Question: I'm working with the following class:
'''
import numpy as np
import matplotlib
matplotlib.use('Qt4Agg')
import matplotlib.pyplot as plt
import matplotlib.ticker as plticker
class matplotLIV():
def __init__(self, BaseFilename, temperatures, length=None, width=None, area=None, title = '', ylim=None):
self.BaseFilename = BaseFilename
self.temperatures = temperatures
if length and width:
self.length = length
self.width = width
self.area = length*width*1e-5
else:
self.area = area
self.title = title
self.ylim = ylim
filenames = [("%s_%sK.txt" % (self.BaseFilename, str(temp)), temp) for temp in self.temperatures]
self.rawData = [(np.loadtxt(fname), temp) for fname, temp in filenames]
self.colors = colors = ['#1b9e77', '#d95f02', '#7570b3', '#e7298a', '#e6ab02', '#a6761d', '#666666']
self.maxValueRow = (0,0,0)
def plot(self):
self.fig = plt.figure()
self.ax1 = self.fig.add_subplot(111)
ax1 = self.ax1
ax1.tick_params(bottom='off')
ax1.xaxis.tick_top()
self.ax2 = ax1.twinx()
ax2 = self.ax2
self.ax3 = ax2.twiny()
ax3 = self.ax3
ax3.xaxis.tick_bottom()
ax1.set_xlabel("current / A")
ax1.xaxis.set_label_position('top')
ax1.set_ylabel("voltage / V")
ax2.set_ylabel("light intensity / arb. u.")
ax3.set_xlabel(r'current density / $\mathregular{Acm^{-2}}$')
ax3.xaxis.set_label_position('bottom')
for i, (datafile, label) in enumerate(self.rawData):
self.checkMaxValues(datafile)
ax1.plot( datafile[:,0], datafile[:,1], color=self.colors[i], label='%sK' % str(label))
ax2.plot( datafile[:,0], datafile[:,2], color=self.colors[i], label='%sK' % str(label), linewidth=2)
ax1.margins(x=0)
ax1.grid(True, axis='y')
ax3.grid(True)
start, end = ax1.get_xlim()
self.setAxesScale(ax1, ax2)
if self.ylim:
ax2.set_ylim(top=self.ylim)
ax3.set_xlim(start/self.area, end/self.area)
leg = ax2.legend(loc='upper left')
self.fig.suptitle(self.title, y=0.98, weight='bold')
self.fig.subplots_adjust(top=0.86)
loc = plticker.MultipleLocator(base=20.0) # this locator puts ticks at regular intervals
ax3.xaxis.set_major_locator(loc)
def checkMaxValues(self, data):
maxInd = data.argmax(axis=0)[2]
if data[maxInd][2] > self.maxValueRow[2]:
self.maxValueRow = data[maxInd]
def setAxesScale(self, ax1, ax2):
yrange = ax1.get_ylim()
y1Fraction = self.maxValueRow[1]/yrange[1]
y2Fraction = y1Fraction - 0.02
ax2.set_ylim(top=self.maxValueRow[2]/y2Fraction)
def show(self):
plt.savefig(self.BaseFilename + '.pdf')
plt.show()
'''
which you can run with this sample code:
'''
import matplotLIV as mpliv
######## configuration
BaseFilename = "testdata"
temperatures = (5,)
area = 1e-8
######## end of configuration
liv = mpliv.matplotLIV(BaseFilename, temperatures, area=area)
liv.plot()
liv.show()
'''
on this file: <URL>
The problem that I'm experiencing is that the legend is transparent to the grid. Oddly enough, it is only the vertical grid that you can see through the legend box:

Is this a bug? If not, how do I set the legend so it is NOT transparent?
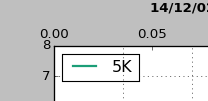
Answer: The problem is the vertical grid is on ax3, and the legend is on ax2, so the grid is plotted after the legend.
One way around this is pasted below (just the section you need to modify). You need to plot the legend on ax3, and explicitly tell it which lines and labels you want.
'''
# make a list for the lines that you are plotting
l1 = []
l2 = []
for i, (datafile, label) in enumerate(self.rawData):
self.checkMaxValues(datafile)
# Give your lines some names (l1,l2)
l1+=ax1.plot( datafile[:,0], datafile[:,1], color=self.colors[i], label='%sK' % str(label))
l2+=ax2.plot( datafile[:,0], datafile[:,2], color=self.colors[i], label='%sK' % str(label), linewidth=2)
# Define which lines to put in the legend. If you want l1 too, then use lns = l1+l2
lns = l2
labs = [l.get_label() for l in lns]
ax1.margins(x=0)
ax1.grid(True, axis='y')
ax3.grid(True)
start, end = ax1.get_xlim()
self.setAxesScale(ax1, ax2)
if self.ylim:
ax2.set_ylim(top=self.ylim)
ax3.set_xlim(start/self.area, end/self.area)
# Set the legend on ax3, not ax2
leg = ax3.legend(lns,labs,loc='upper left')
'''